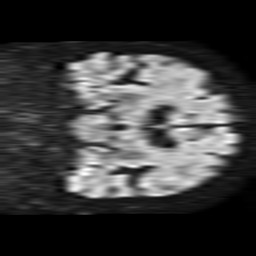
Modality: TRACE
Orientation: coronal
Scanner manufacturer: philips
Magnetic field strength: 1.5 T
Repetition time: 3.397 s
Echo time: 0.06899 s